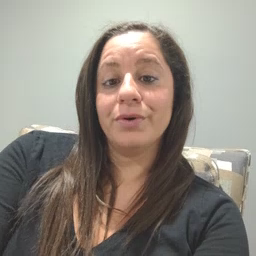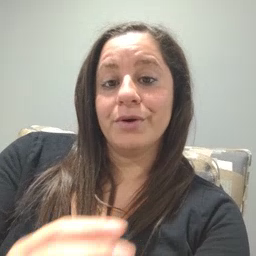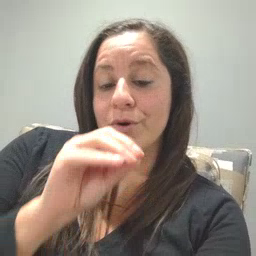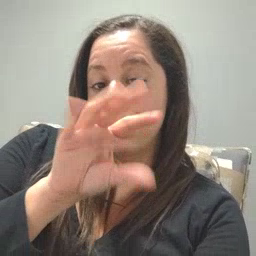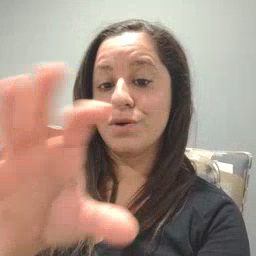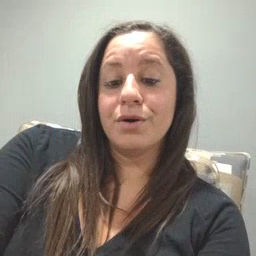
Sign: blow